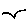
Label: bird